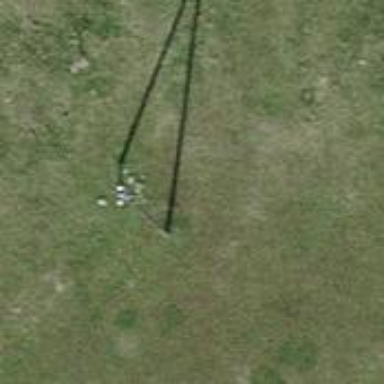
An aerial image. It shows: Power pole.